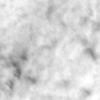
Label: no_change